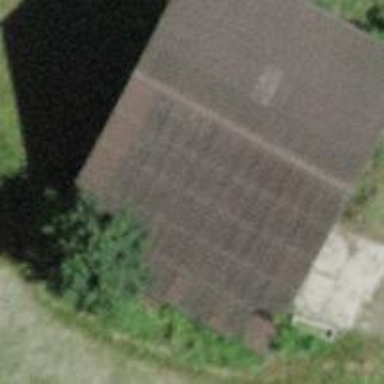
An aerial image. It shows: Barn.